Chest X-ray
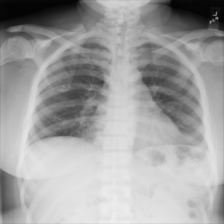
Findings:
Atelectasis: negative
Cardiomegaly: negative
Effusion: negative
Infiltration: negative
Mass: negative
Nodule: negative
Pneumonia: negative
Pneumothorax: negative
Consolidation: negative
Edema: negative
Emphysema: negative
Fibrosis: negative
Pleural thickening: negative
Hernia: negative